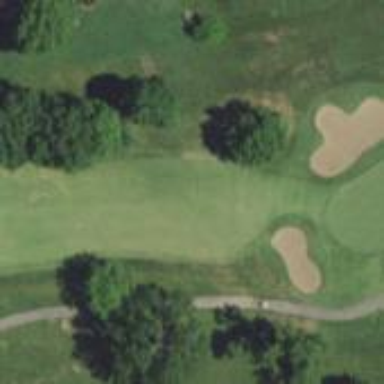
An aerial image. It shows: View of golf hole.